Question: As a small homework to get into Processing, I had to write some code to get the following:

Using
'''
public void setup() {
size(300,200);
noFill();
rect(100, 20, 40, 80);
ellipseMode(CENTER);
fill(#000000);
ellipse(width/2, height/2, 5,5);
noFill();
translate(width/2, height/2);
rotate(radians(65));
rect(-20, -40, 40, 80);
}
public void draw() {
}
'''
this worked very good, so far. But I don't like that I had to change the coordinates inside of the bottom 'rect' instruction in order to get the rotation right. I know that by rotating you don't rotate single elements but in fact the whole coordinate system.
What I don't know is which values to put into the 'translate' instruction to have the output be like in the picture above while also still using the same coordinates within the 'rect' command.
The task is already done with the code I used, I just don't like it too much. So this isn't mere asking for somebody else doing my homework but pure interest.
EDIT: More generalised attempt of a question: How do I know which values to pit into translate before rotate to get whatever result I want? Is there a way to calculate them? For sure, it's not just trying out, is it?
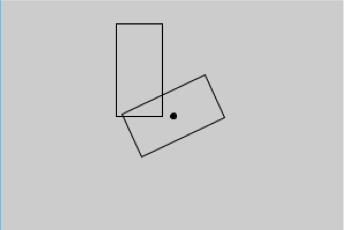
Answer: > in my particular example, know how to translate and rotate to get the
result in the picture without changing the rectangle coordinates?
Well, you need to draw at origin to use rotate properly, so you are just dealing with the origin of the rect... As it is in your code, the default, the origin is the upper left corner, so you made an off set (from (0,0)) to draw it's centre, not the corner, at coordinate(0,0), then rotate by the middle. Well done. It is not coincidence that the values you found was minus half rect width(-20) and minus half rect height(-40). If you change to rectMode(CENTER) than you can just draw at (0,0). The same applies to translate, you can just translate to the desired point, the center of the screen, where there is the ellipse. What is done using half width and half height...
look:
'''
public void setup() {
size(300, 200);
smooth();
ellipseMode(CENTER);
rectMode(CENTER);
noFill();
// here converting the coordinates to work with CENTER mode
//could have changed the rect mode just after this
// but i kept as an illustration
int rwidth = 40;
int rheight = 80;
int xpos = 100 + rwidth/2;
int ypos = height/2 - rheight/2 ;
rect(xpos, ypos, rwidth, rheight);
fill(#000000);
ellipse(width/2, height/2, 5, 5);
noFill();
pushMatrix();
translate(width/2, height/2);
//draw at origin gray
stroke(150);
rect(0, 0, 40, 80);
// then rotate
rotate(radians(65));
// draw again black
stroke(0);
rect(0, 0, 40, 80);
popMatrix();
// here using the cordinates calculated before as a translate value
// we draw at origin, but it appears at same place
stroke(230,230,100);
// a bit to the left...
translate(xpos-2, ypos-2);
rect(0, 0, 40, 80);
'''
}